Question: i am trying to do a image comparison with linux x screen shot image vs actual on doing that
i follows the python script
<URL>
it works and delivers a output for a sample duck image(snap_from_x_duck it gives an error..
'''
Comparing 1 images:
* 1 / 1: /opt/ad_re.png /opt/op.png ...
Traceback (most recent call last):
File "imgcmp.py", line 246, in <module>
sim = cmp.similarity()
File "imgcmp.py", line 212, in similarity
cmp = self.compare()
File "imgcmp.py", line 180, in compare
diff.append(cmp.levenshtein)
File "imgcmp.py", line 127, in levenshtein
stra_r = ''.join((chr(x>>16) for x in self.imga_int))
File "imgcmp.py", line 50, in imga_int
self._imga_int = tuple(self._img_int(self._imga))
File "imgcmp.py", line 120, in _img_int
yield pixel[0] | (pixel[1]<<8) | (pixel[2]<<16)
TypeError: 'int' object is unsubscriptable
'''
IT IS CONFUSING TOTALLY REQUIRE SOME ASSISTANCE ON THIS
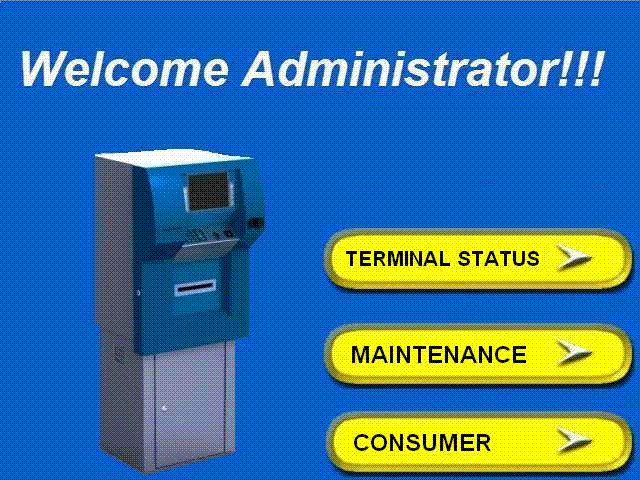
Answer: What is (very) likely going on there is that the recipe is made to work only with RGB images - and your image is a paletted version, with only 1 byte per pixel (thus, the pixel for the image is a single byte, not a iterable with the RGB values).
The solution for this is to convert your images to RGB before calling your compare function -
just do:
'img = img.convert("RGB")'